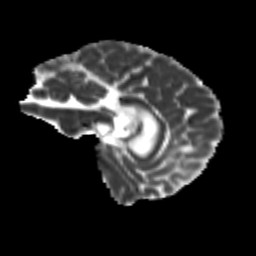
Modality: MD
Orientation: sagittal
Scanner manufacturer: siemens
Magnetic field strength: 3 T
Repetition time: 9.2 s
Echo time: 0.084 s